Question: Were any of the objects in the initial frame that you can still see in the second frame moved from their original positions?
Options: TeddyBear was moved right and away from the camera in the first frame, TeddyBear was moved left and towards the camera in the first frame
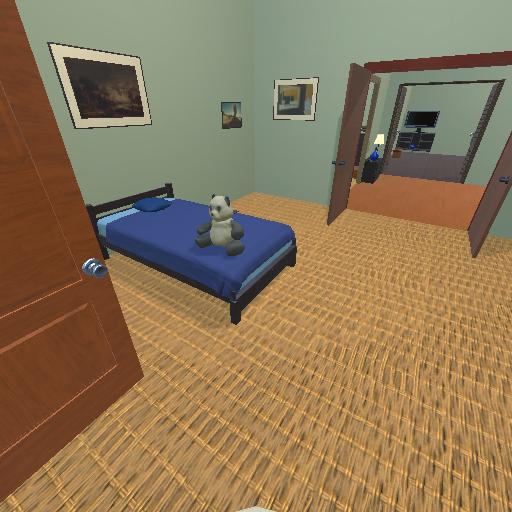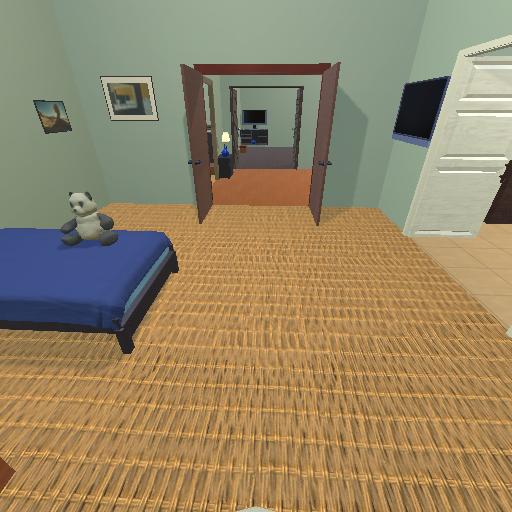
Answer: TeddyBear was moved right and away from the camera in the first frame